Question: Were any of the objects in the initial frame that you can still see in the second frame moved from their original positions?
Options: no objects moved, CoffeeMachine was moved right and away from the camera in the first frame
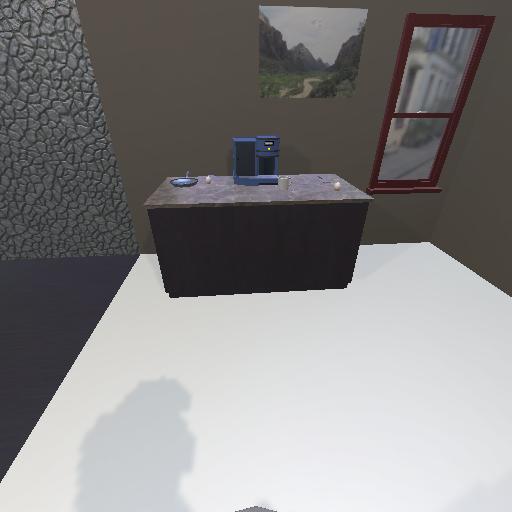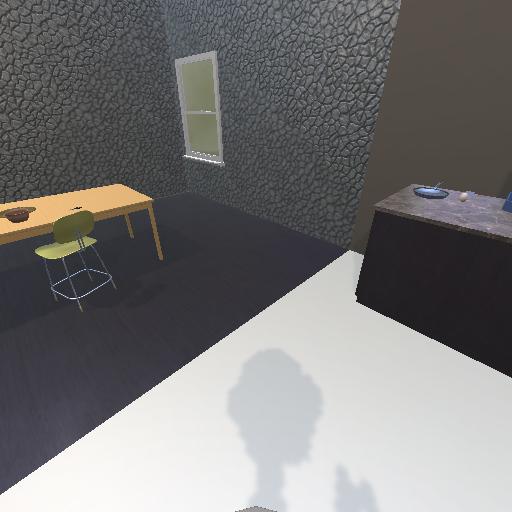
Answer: no objects moved